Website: apple
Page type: customer-info-address
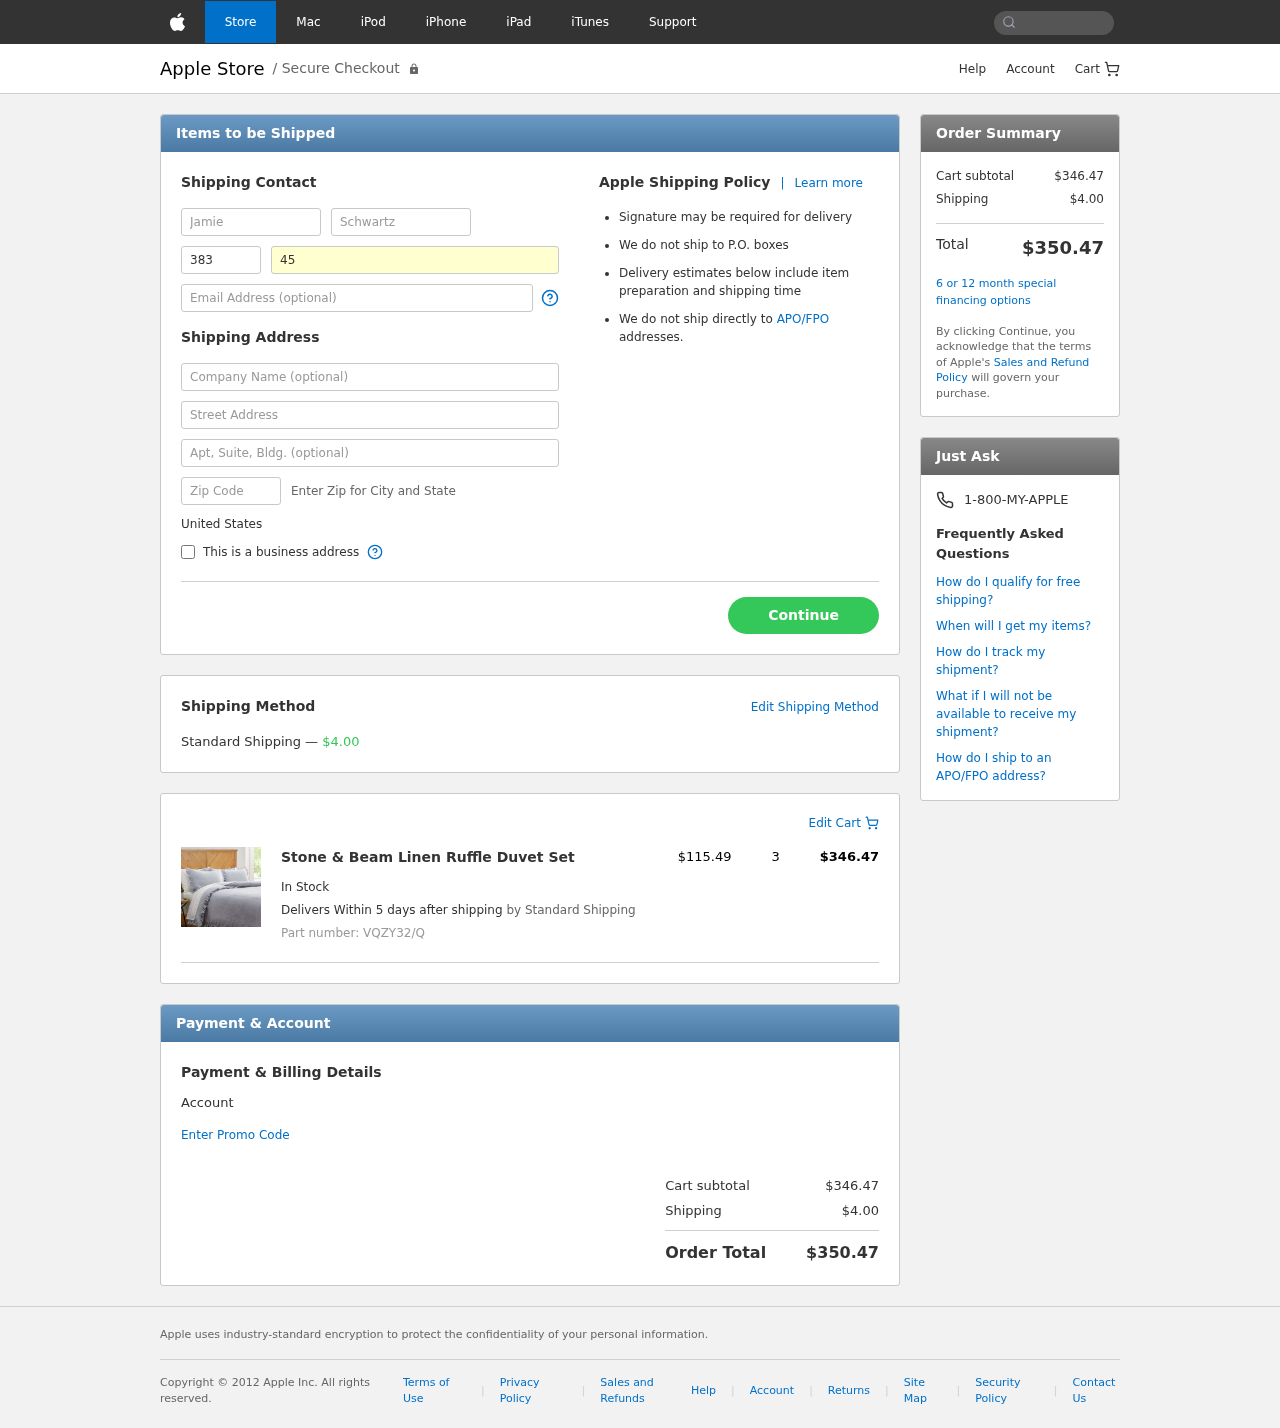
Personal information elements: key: PII_COUNTRY
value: United States
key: PII_FIRSTNAME
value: Jamie
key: PII_LASTNAME
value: Schwartz
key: PII_PHONE_AREA
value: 383
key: PII_PHONE_LINE
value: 4524
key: PII_EMAIL
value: jamie_schwartz@hotmail.com
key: PII_STREET
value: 1728 Benton Corner
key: PII_POSTCODE
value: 57332
Product elements: key: PRODUCT1_NAME
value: Stone & Beam Linen Ruffle Duvet Set
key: PRODUCT1_PRICE
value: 115.49
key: PRODUCT1_QUANTITY
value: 3
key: PRODUCT1_SKU
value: VQZY32/Q
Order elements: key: ORDER_SHIPPING_COST
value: $4.00
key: ORDER_ITEM_TOTAL
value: $346.47
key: ORDER_SUBTOTAL
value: $346.47
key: ORDER_TOTAL
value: $350.47